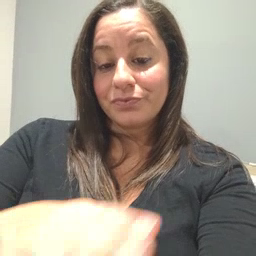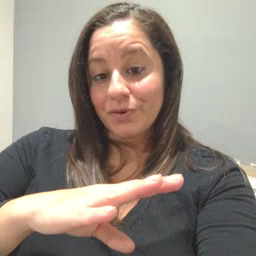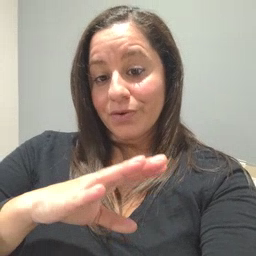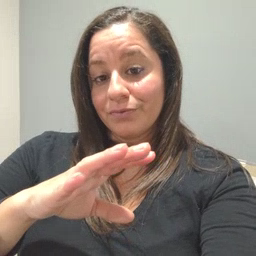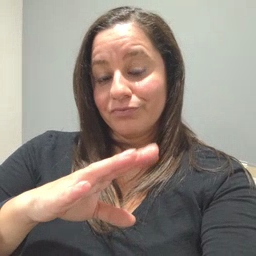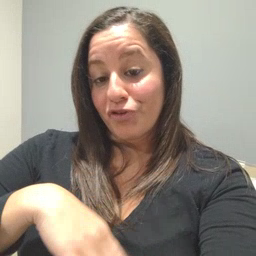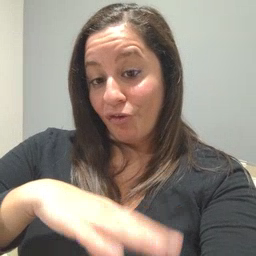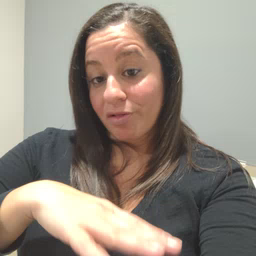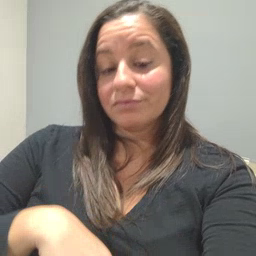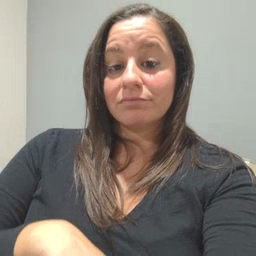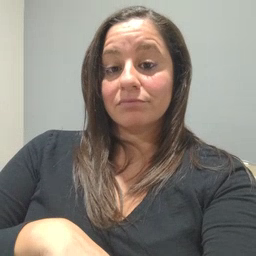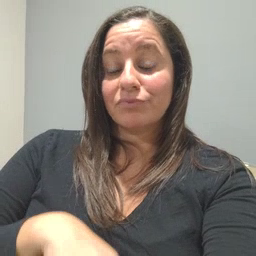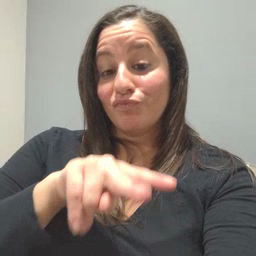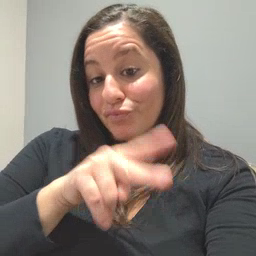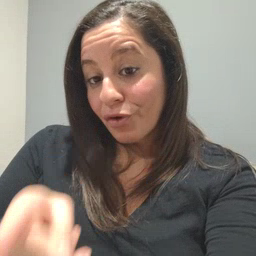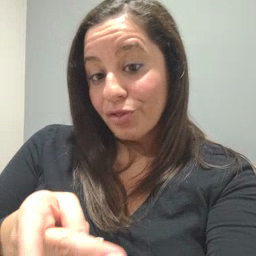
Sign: fall